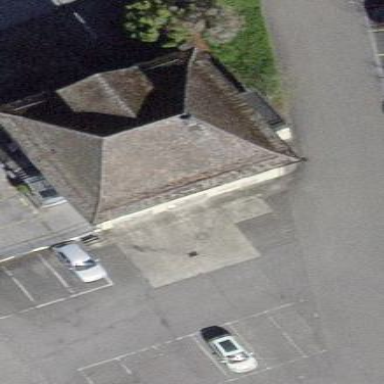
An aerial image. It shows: Building with tiled roof.